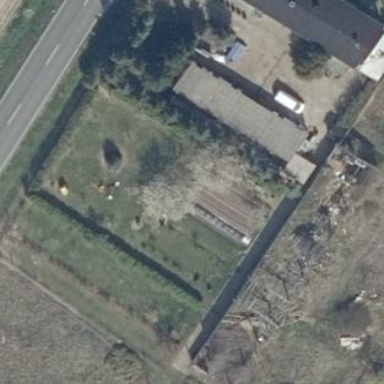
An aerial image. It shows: Farm auxiliary building.